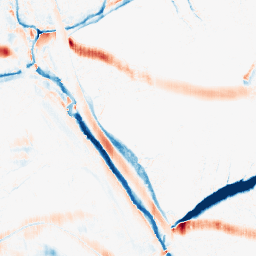
Category: morphological
Decomposition family: morphological_ellipse
Decomposition parameters: operation: average
width: 20
height: 5
Upsampling method: quintic
Upsampling parameters: scale: 4
Upsampling scale: 4